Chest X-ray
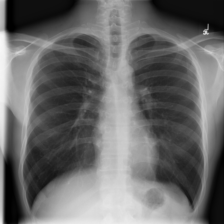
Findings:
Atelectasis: negative
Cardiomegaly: negative
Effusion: negative
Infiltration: negative
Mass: negative
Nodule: negative
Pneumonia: negative
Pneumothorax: negative
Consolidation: negative
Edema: negative
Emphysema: negative
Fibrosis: negative
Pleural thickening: negative
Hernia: negative